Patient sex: F
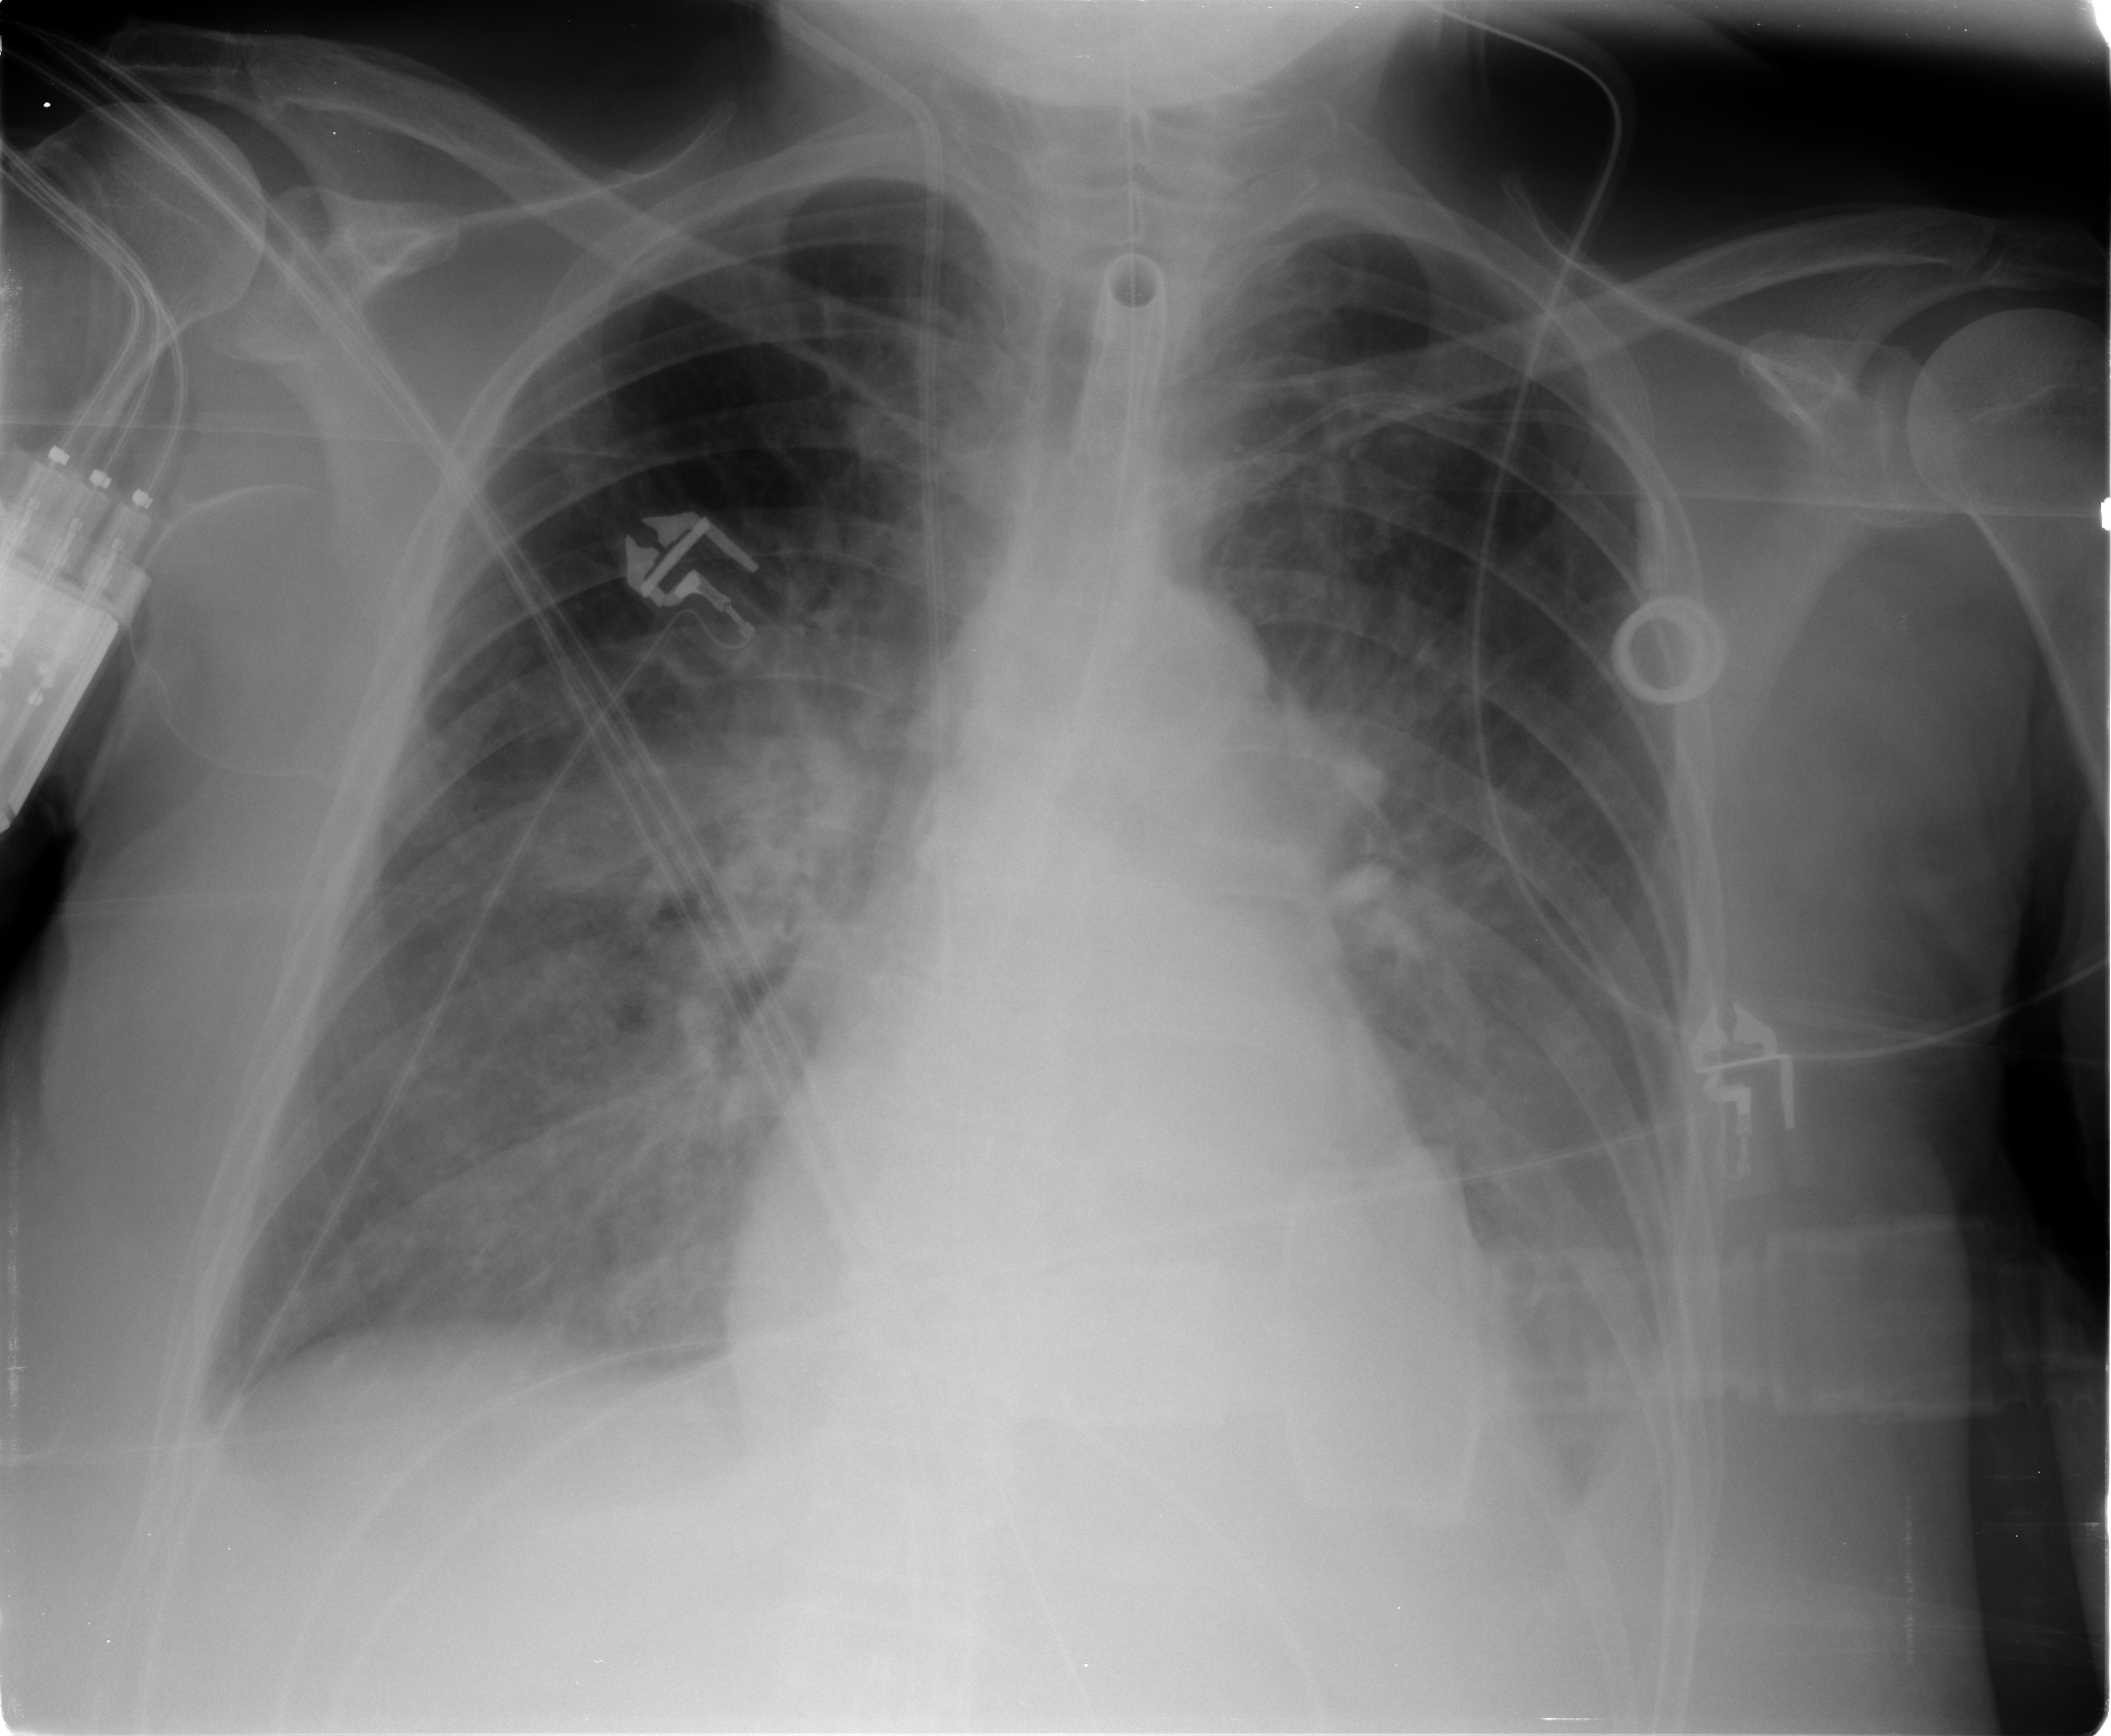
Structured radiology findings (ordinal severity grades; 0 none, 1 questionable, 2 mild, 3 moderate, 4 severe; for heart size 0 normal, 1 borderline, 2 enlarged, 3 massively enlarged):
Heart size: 2
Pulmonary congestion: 3
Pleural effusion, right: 1
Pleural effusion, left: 2
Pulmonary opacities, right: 2
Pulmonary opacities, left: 2
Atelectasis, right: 0
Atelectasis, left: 2